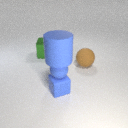
large green metal cube to the left of large brown rubber sphere